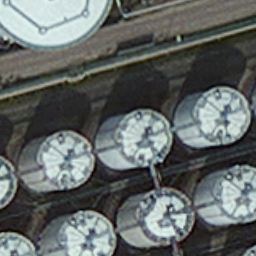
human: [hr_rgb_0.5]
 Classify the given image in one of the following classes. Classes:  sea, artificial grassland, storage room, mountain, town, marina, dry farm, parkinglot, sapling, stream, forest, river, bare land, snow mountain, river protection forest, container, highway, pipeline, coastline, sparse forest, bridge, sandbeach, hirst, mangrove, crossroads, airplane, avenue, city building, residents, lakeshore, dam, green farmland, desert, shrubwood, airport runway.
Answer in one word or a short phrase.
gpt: storage room